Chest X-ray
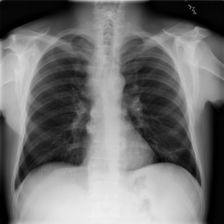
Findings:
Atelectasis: positive
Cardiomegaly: negative
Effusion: negative
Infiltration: negative
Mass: positive
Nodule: negative
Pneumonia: negative
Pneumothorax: negative
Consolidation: negative
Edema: negative
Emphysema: negative
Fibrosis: negative
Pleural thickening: negative
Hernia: negative